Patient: sex F, age 62
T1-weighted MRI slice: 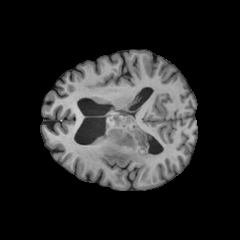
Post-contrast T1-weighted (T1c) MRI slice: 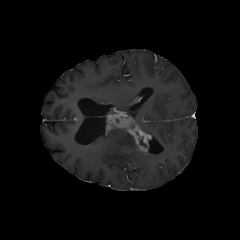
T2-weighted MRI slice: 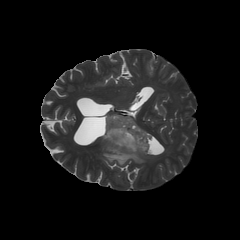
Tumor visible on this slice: yes
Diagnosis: Glioblastoma, IDH-wildtype
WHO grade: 4